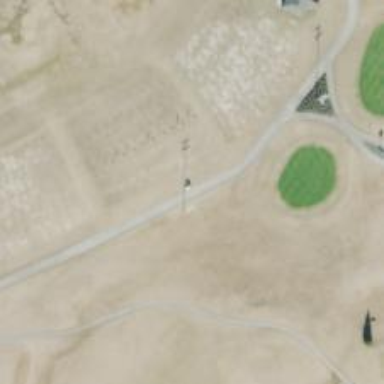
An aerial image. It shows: Service road designated as golf cart path.